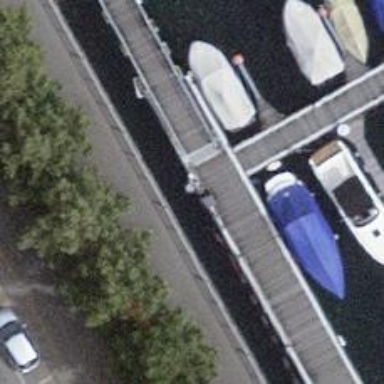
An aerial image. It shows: Man-made pier.